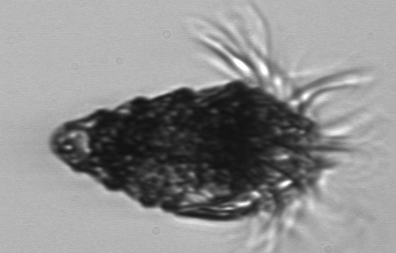
Label: Laboea_strobila